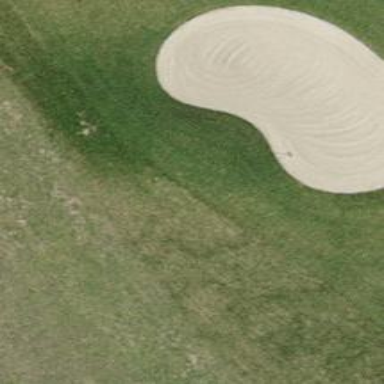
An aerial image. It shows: Golf bunker filled with natural sand.